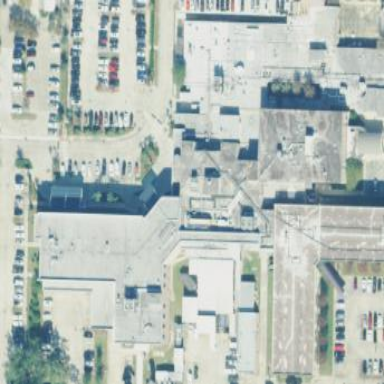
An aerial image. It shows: Healthcare facility identified as hospital.